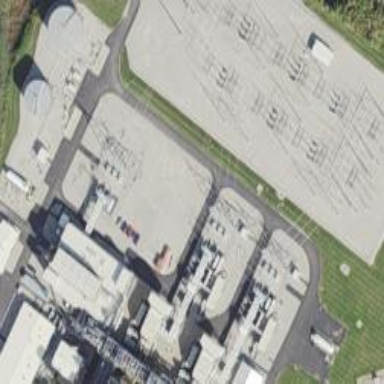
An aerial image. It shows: Switch used for power control.